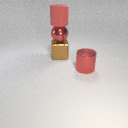
large red metal sphere above large brown metal cube